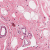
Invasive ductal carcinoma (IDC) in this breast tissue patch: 0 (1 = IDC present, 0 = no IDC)